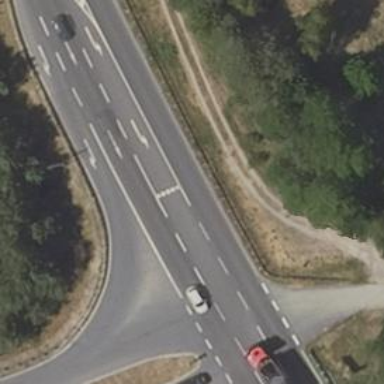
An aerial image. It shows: Asphalt road classified as primary highway.